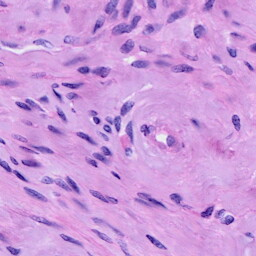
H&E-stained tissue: Cervix